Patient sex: F
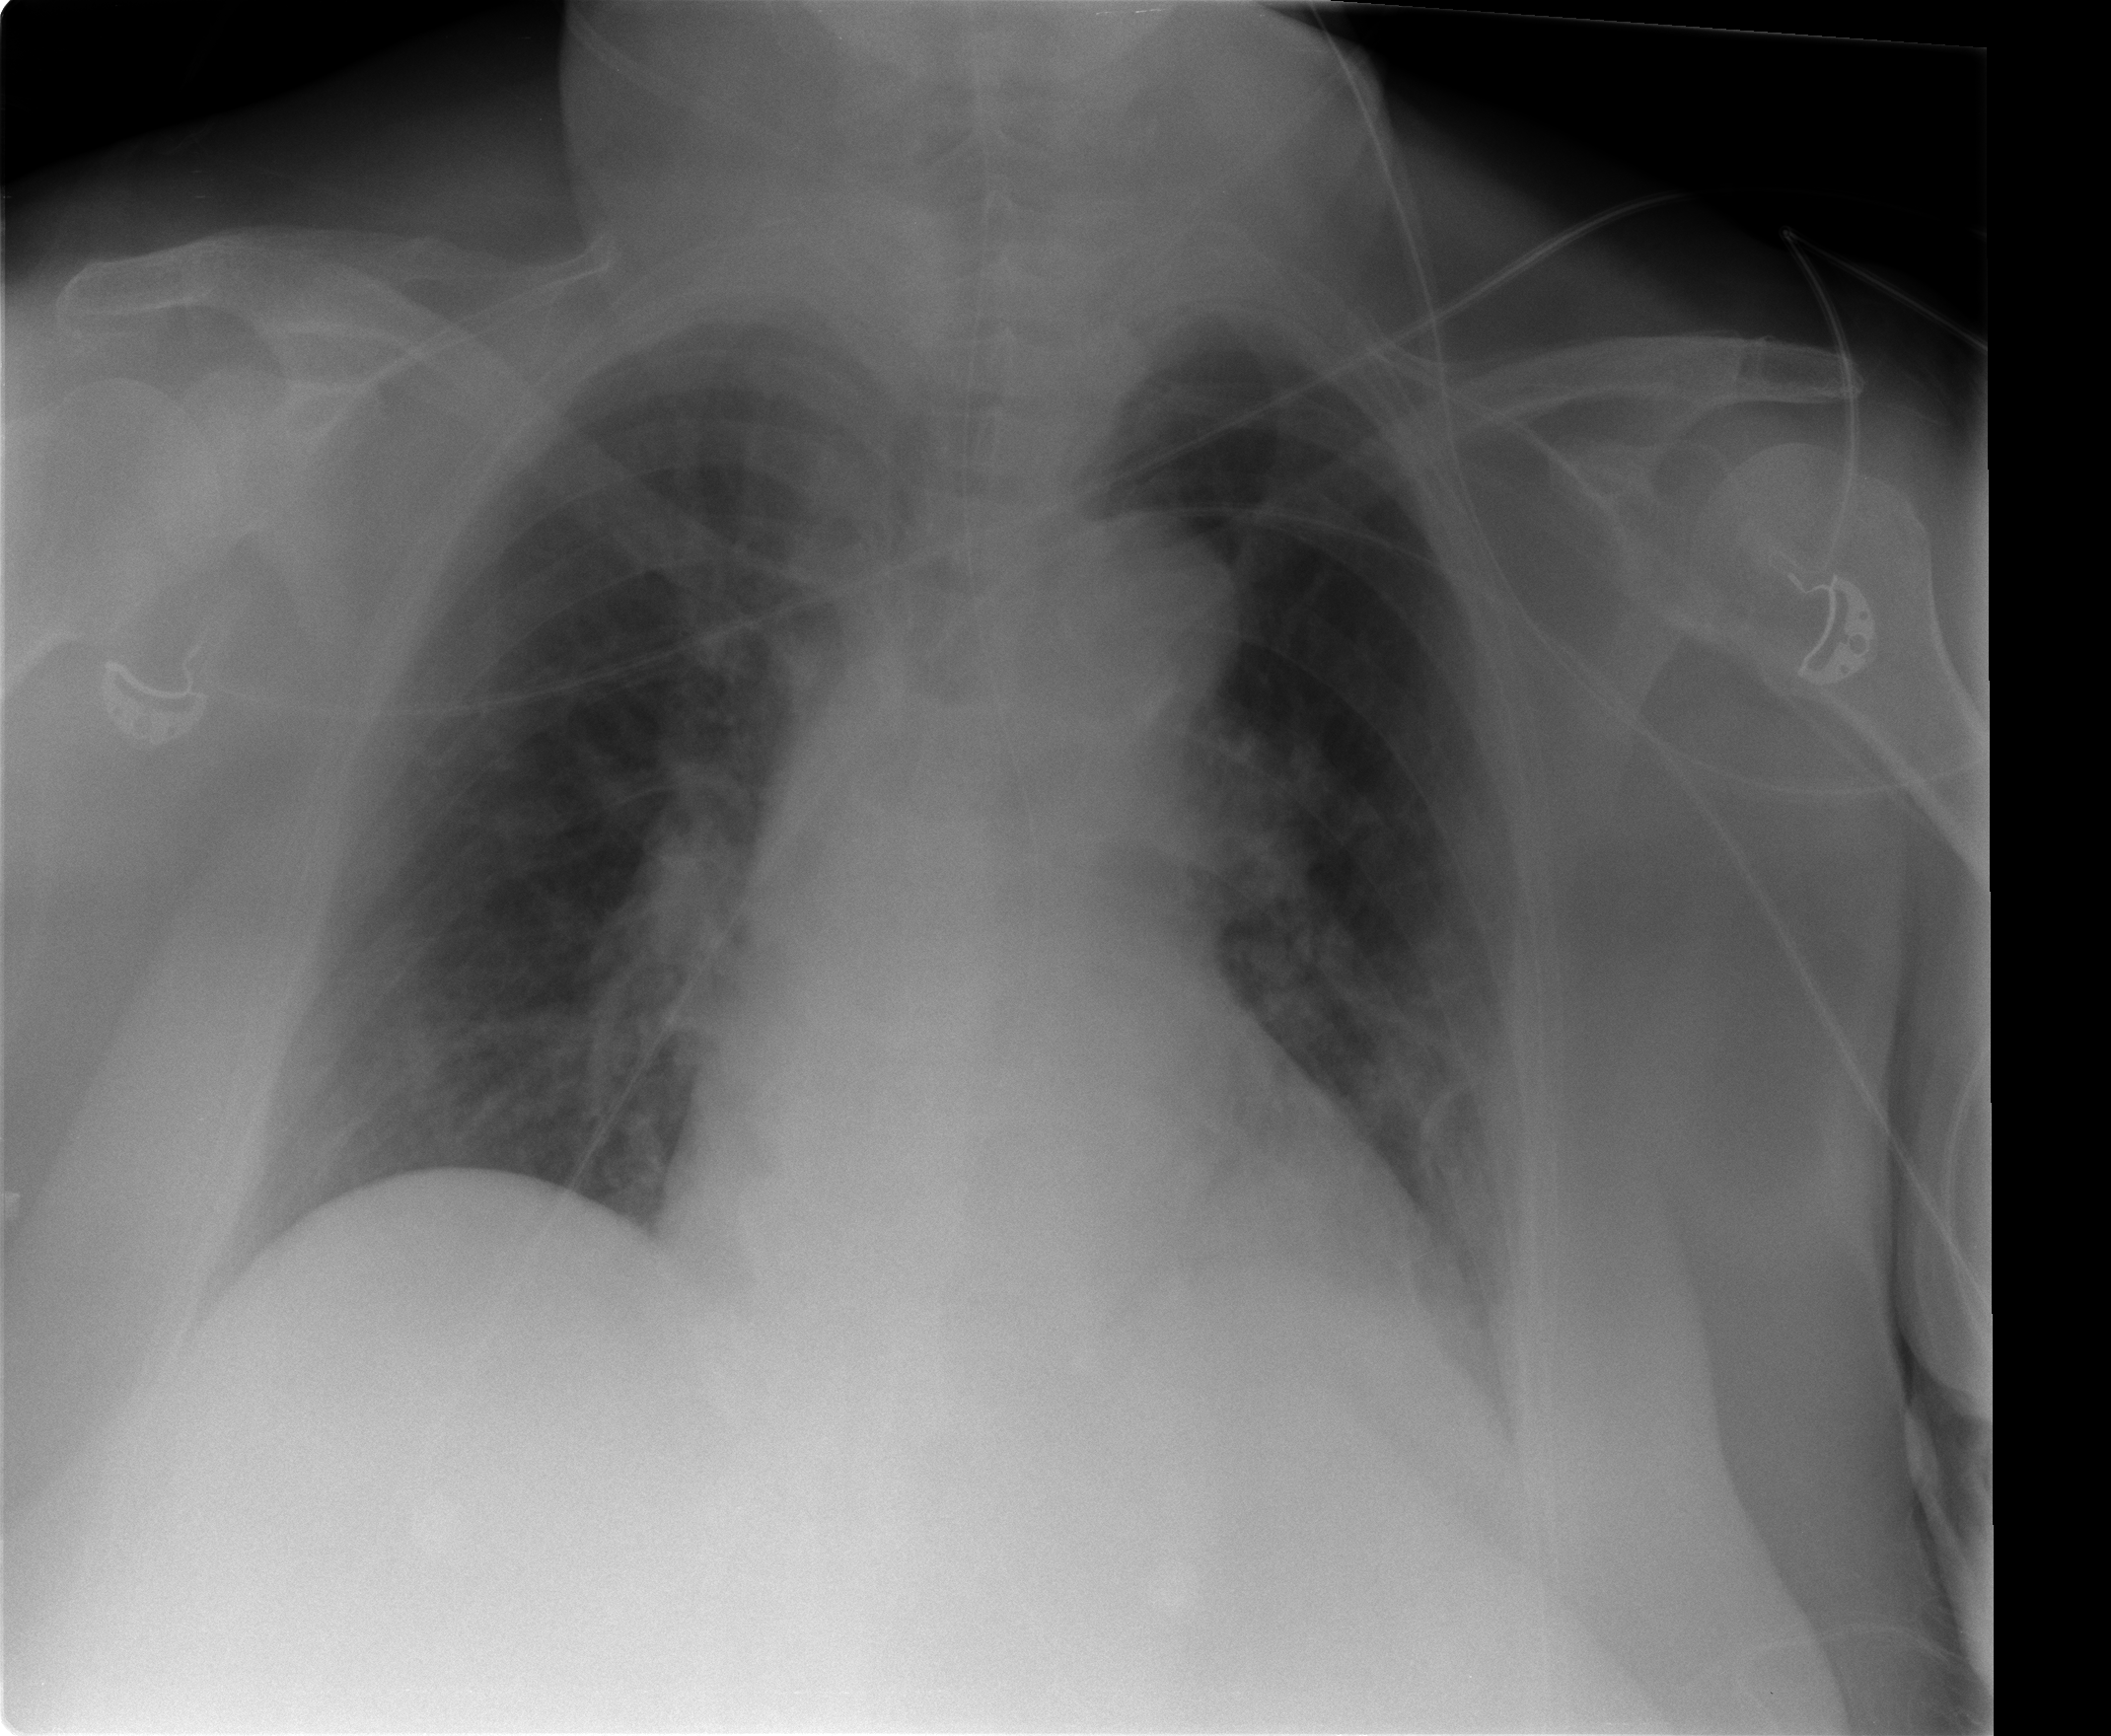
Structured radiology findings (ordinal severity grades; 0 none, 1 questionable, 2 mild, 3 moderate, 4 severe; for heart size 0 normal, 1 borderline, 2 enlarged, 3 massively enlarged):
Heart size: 0
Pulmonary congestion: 2
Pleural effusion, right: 0
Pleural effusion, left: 0
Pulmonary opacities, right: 0
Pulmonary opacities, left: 0
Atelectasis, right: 0
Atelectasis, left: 2